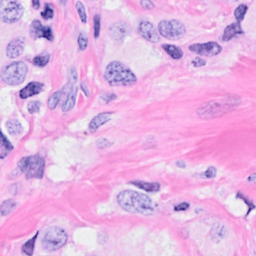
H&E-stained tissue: Breast